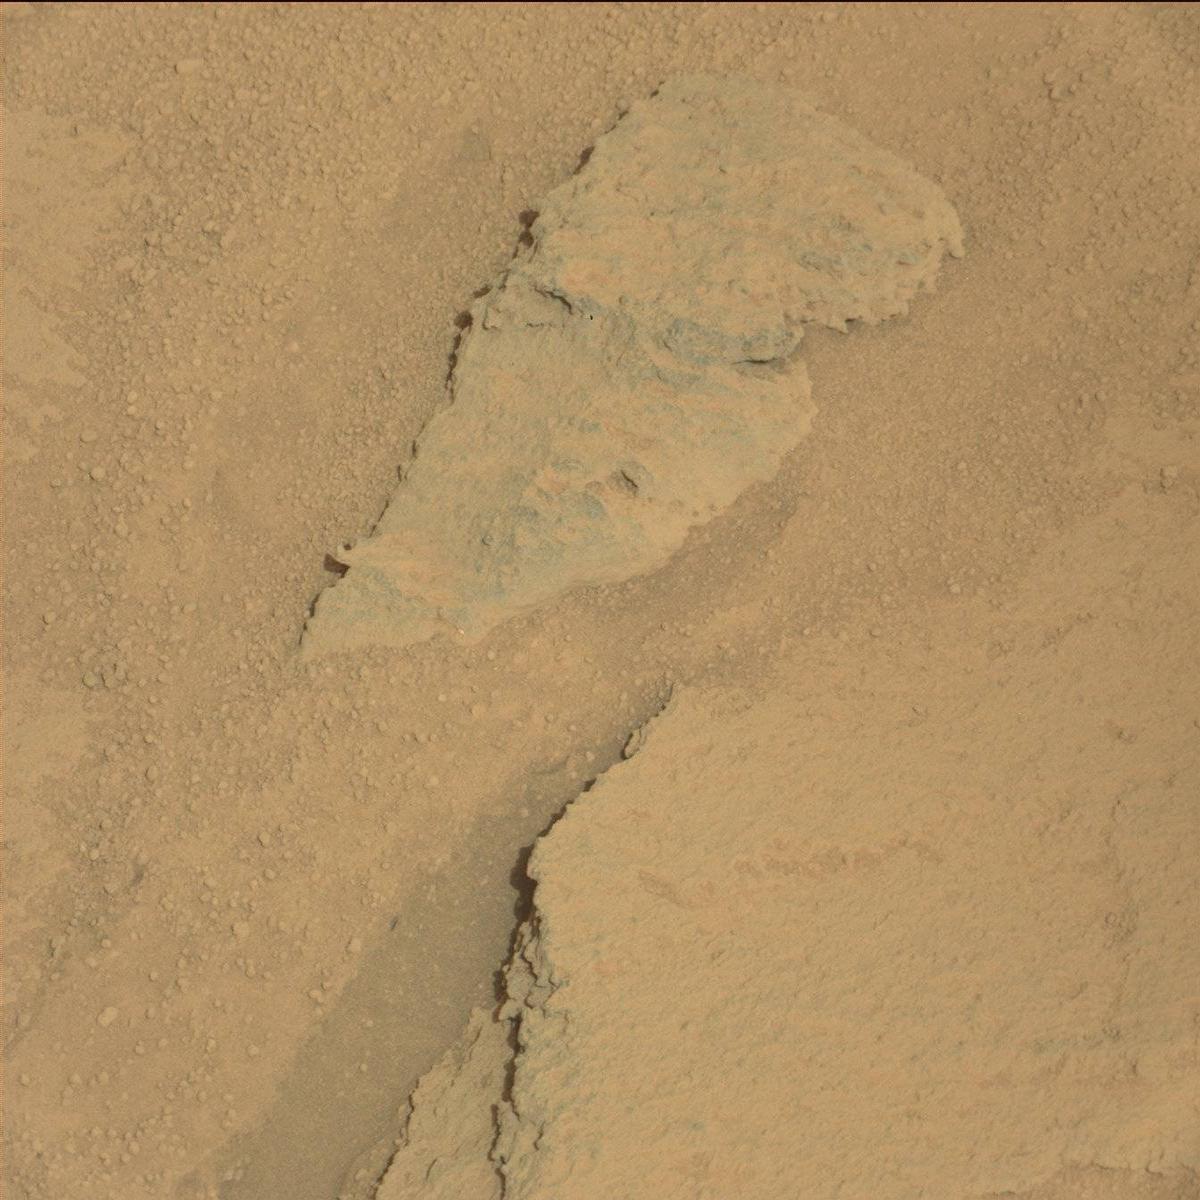
Terrain classes present: Bedrock, Sand / Soil